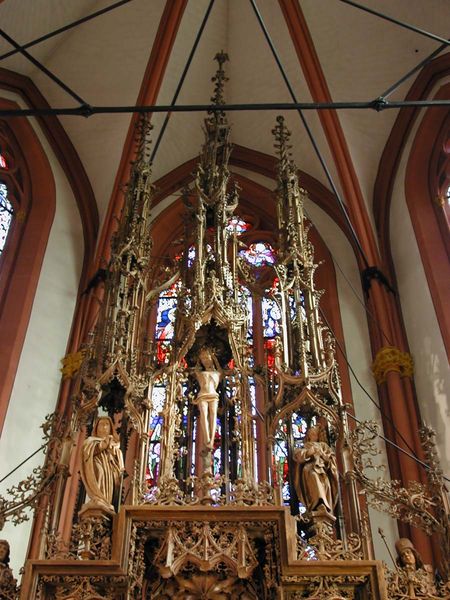
Titel: Lorch, Hochaltar in St. Martin
Künstler: Hans Bilder
Standort: Lorch, Pfarrkirche St. Martin (EU - D - RP)
Schlagwörter: weiß, braun, bunt, fenster, glas, holz, rot, bild, kirche, gold, mantel, gotik, engel, bogen, figuren, foto, bögen, eisen, gewölbe, lendentuch, kreuz, rippen, altar, schnitzerei, orgel, skulpturen, statuen, glasfenster, spitzbogen, jesus, kreuzigung, messe, kruzifix, heilige, heilig, maria, streben, verzierungen, schnitzwerk, filialen, schniterzei, kreuz dornenkrone, mariafiguren, skulpturem, altaraursatz